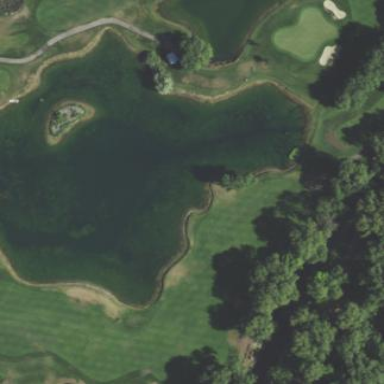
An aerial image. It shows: Grassy area designated as golf fairway.